Field crop: maize
Growth stage: 1
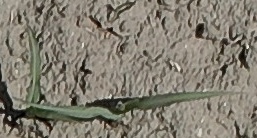
Species: sorghum